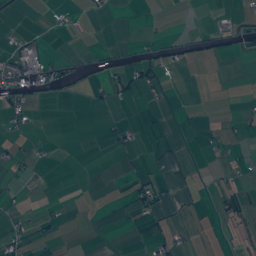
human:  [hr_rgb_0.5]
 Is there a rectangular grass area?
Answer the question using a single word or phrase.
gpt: yes

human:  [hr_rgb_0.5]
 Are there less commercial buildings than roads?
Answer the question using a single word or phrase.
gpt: yes

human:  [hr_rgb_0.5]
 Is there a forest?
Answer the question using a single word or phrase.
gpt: yes

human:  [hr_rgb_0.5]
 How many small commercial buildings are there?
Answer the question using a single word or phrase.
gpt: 9

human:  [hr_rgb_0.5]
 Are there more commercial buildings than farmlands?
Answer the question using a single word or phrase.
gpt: yes

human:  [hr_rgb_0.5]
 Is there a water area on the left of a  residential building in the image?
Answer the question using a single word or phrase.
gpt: yes

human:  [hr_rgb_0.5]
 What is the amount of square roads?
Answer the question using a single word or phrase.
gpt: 0

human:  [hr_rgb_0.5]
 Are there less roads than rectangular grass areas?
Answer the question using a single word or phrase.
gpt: no

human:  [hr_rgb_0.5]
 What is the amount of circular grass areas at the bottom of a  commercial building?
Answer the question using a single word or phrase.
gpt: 0

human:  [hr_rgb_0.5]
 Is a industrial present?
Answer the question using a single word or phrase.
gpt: yes

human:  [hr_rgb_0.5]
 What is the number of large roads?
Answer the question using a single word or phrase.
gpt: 0

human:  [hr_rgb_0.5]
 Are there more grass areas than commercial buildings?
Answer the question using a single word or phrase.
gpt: yes

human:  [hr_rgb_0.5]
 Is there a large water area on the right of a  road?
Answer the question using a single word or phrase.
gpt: yes

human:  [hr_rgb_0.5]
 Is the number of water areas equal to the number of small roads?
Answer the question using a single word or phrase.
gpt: no

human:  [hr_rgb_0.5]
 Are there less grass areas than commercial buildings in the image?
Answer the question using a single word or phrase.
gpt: no

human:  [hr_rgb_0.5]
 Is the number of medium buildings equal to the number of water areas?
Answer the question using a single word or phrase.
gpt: no

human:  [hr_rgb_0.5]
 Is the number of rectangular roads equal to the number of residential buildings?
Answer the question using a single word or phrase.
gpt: no

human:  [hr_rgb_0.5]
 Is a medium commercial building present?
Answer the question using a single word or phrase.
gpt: yes

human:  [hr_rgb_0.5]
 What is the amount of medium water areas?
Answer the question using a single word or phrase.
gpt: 3

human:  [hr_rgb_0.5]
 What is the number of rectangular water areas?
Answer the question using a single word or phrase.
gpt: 5

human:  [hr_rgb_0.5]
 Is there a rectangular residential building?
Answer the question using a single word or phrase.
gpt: yes

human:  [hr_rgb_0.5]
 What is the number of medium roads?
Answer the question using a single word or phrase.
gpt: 0

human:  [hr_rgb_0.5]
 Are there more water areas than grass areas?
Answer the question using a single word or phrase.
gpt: no

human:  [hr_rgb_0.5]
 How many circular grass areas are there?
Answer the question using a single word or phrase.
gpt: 0

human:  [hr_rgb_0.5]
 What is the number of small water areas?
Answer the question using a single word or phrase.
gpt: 6

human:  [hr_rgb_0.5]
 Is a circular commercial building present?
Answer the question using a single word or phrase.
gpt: no

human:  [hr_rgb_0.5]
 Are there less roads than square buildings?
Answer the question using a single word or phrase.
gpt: no

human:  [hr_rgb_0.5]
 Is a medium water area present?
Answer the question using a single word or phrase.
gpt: yes

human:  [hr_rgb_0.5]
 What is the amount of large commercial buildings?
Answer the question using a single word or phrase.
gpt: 1

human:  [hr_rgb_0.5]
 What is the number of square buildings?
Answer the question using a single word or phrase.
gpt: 3

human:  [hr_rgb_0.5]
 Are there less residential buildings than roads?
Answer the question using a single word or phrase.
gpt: no

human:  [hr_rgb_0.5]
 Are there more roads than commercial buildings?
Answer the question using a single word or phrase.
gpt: yes

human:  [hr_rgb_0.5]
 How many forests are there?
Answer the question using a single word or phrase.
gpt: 18

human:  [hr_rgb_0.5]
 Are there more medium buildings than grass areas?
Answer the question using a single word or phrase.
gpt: no

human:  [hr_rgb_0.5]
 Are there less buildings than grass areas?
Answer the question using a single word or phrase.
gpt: yes

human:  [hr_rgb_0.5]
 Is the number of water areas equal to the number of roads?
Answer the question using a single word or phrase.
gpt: no